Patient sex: F
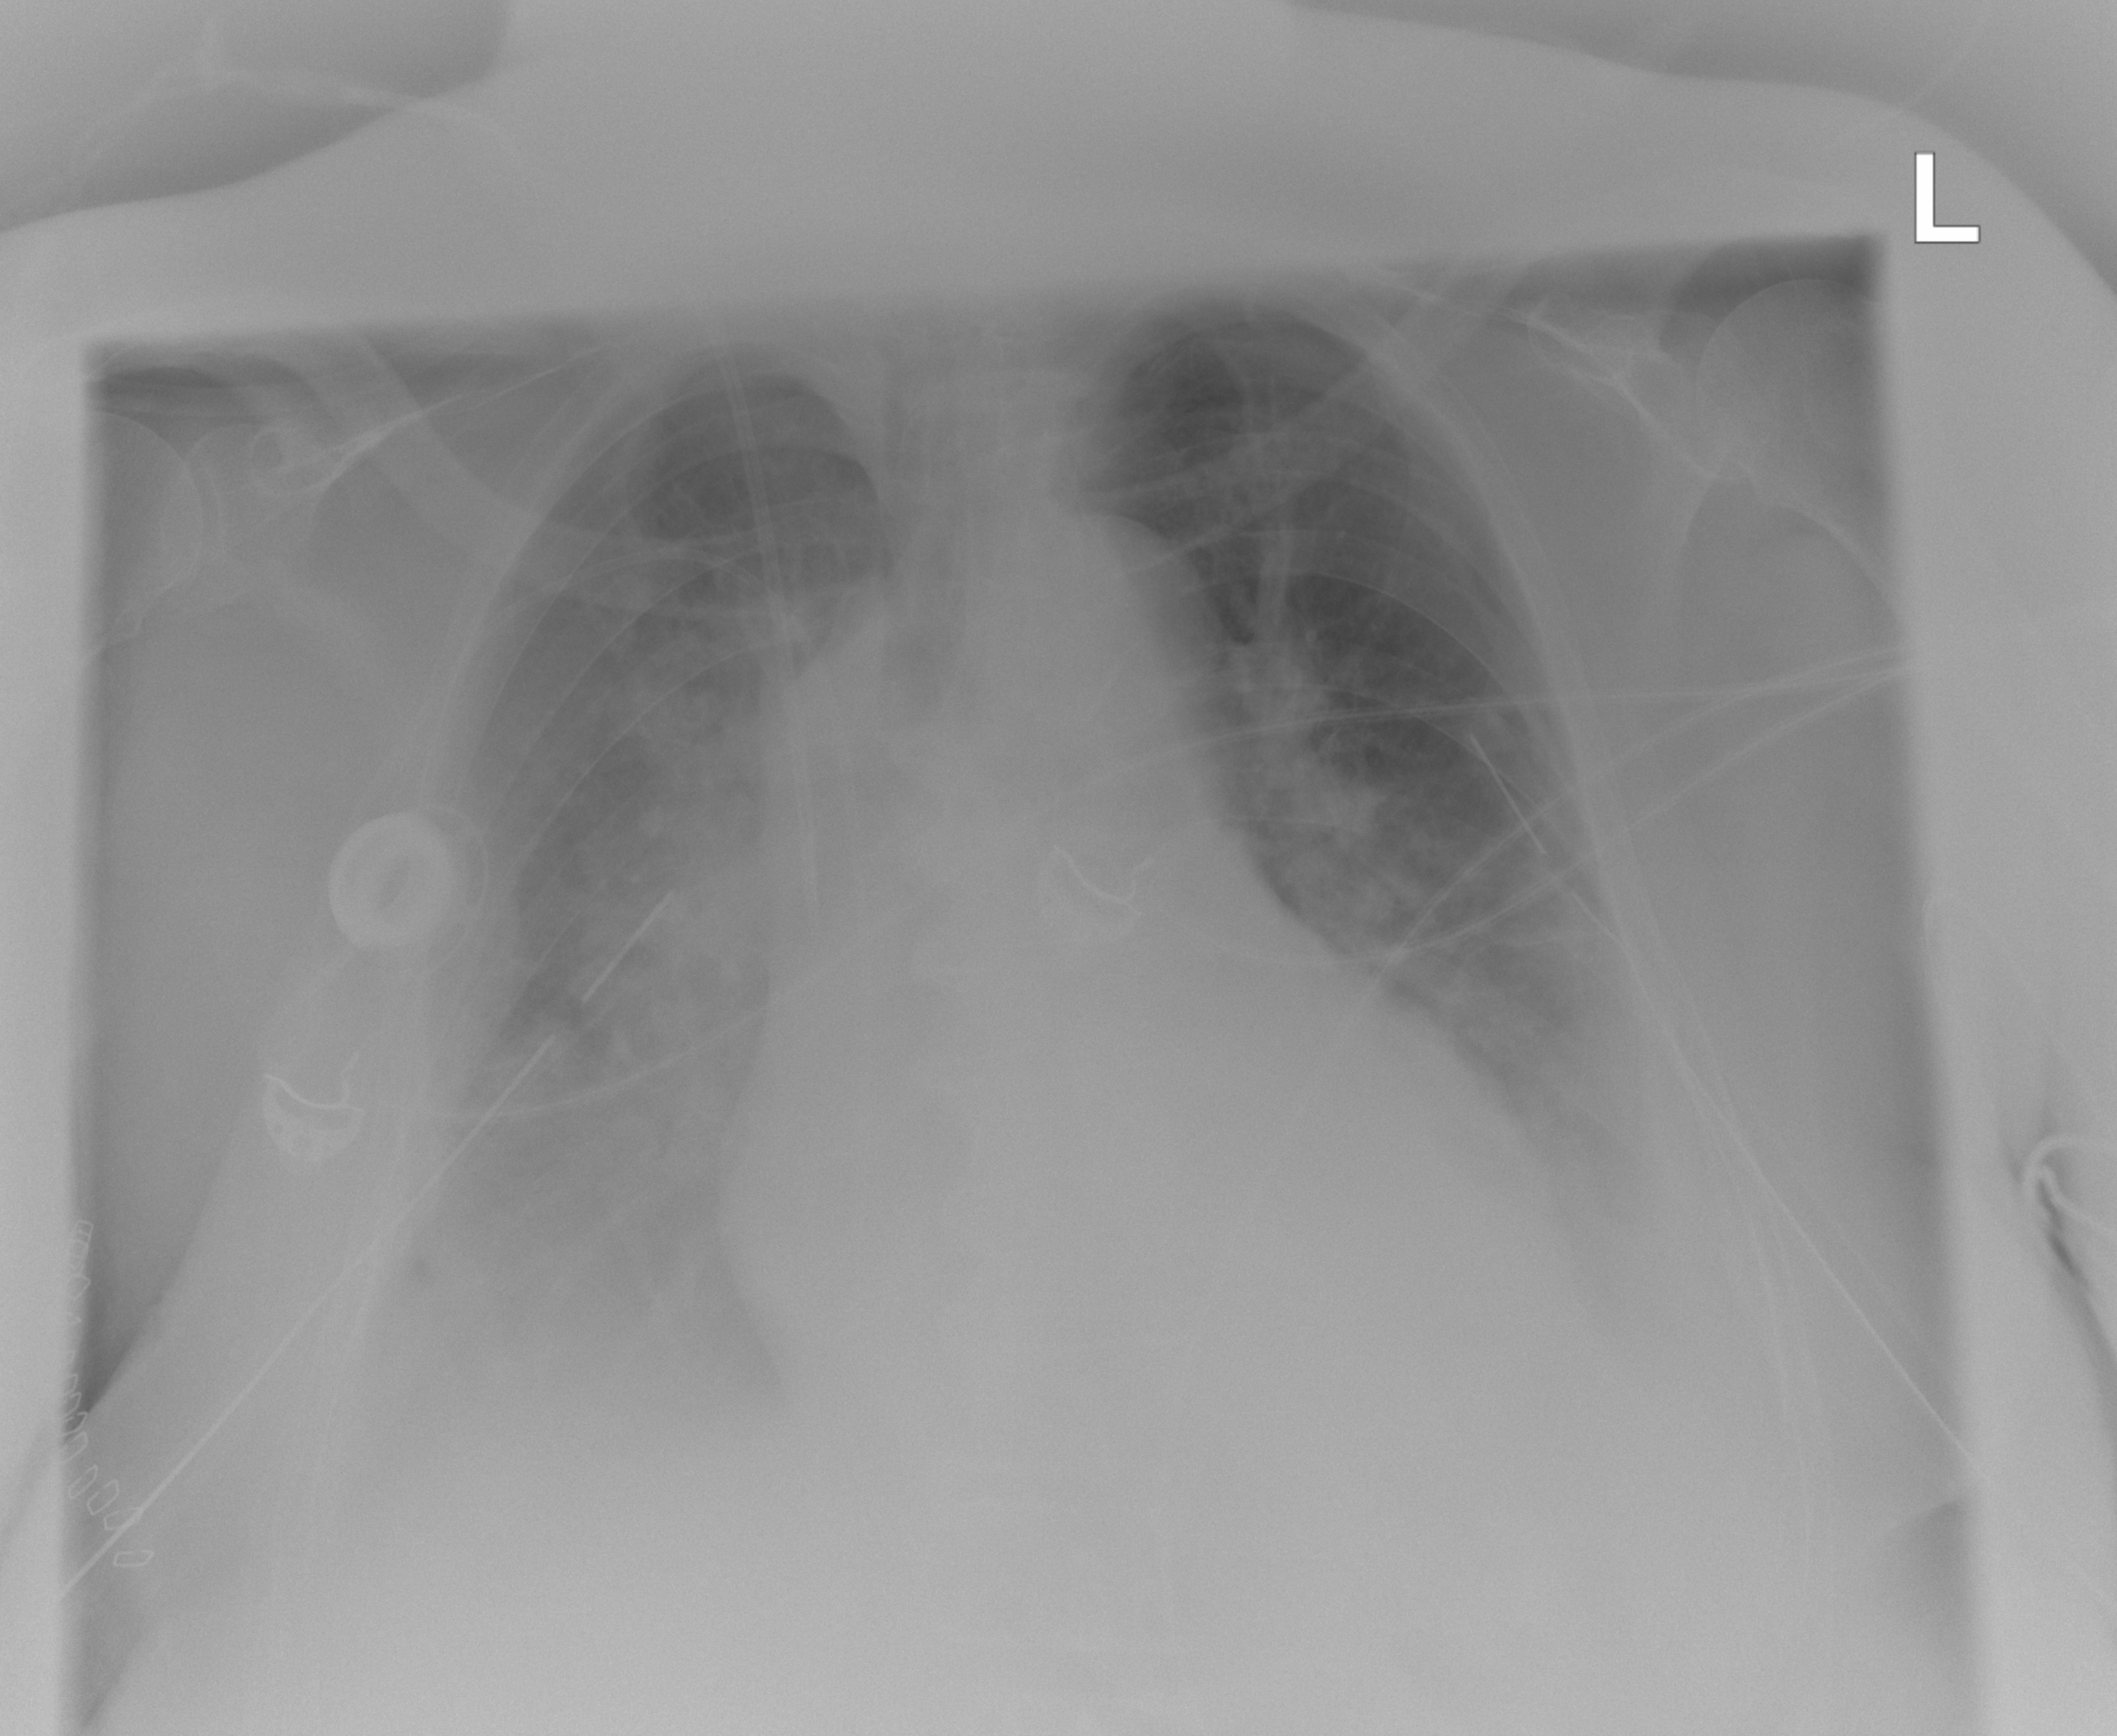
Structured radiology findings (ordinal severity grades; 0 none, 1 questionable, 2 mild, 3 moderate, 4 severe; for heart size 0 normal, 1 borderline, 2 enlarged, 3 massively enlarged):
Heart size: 1
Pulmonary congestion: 2
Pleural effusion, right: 3
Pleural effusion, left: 3
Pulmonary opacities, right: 2
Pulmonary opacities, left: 2
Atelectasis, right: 3
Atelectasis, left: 2